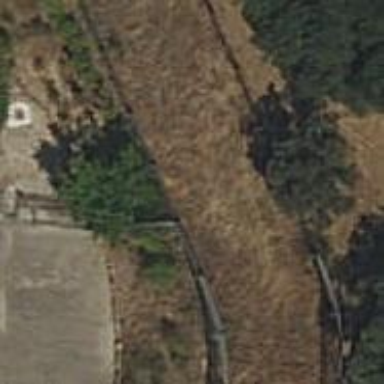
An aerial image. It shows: Chain link fence is in the scene.